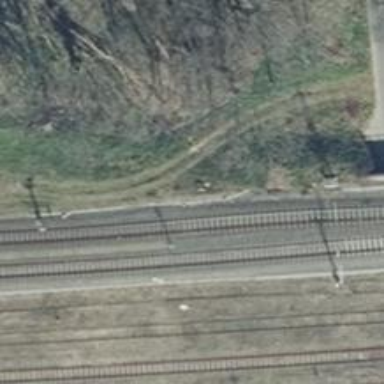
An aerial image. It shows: Abandoned railway.